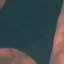
Label: AnnualCrop